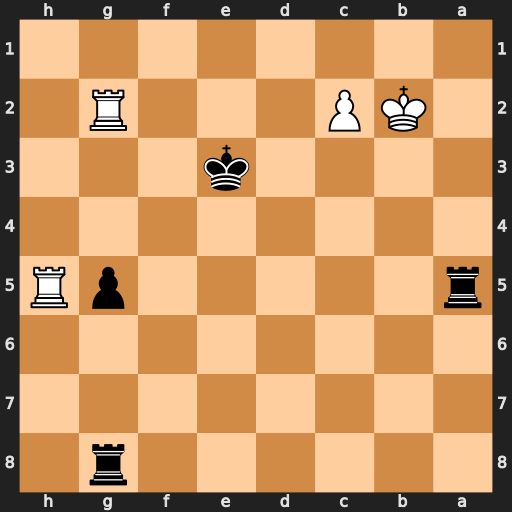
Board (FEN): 6r1/8/8/r5pR/8/4k3/1KP3R1/8
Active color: b
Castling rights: -
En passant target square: -
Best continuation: Rb8+ Kc3 Rc5#